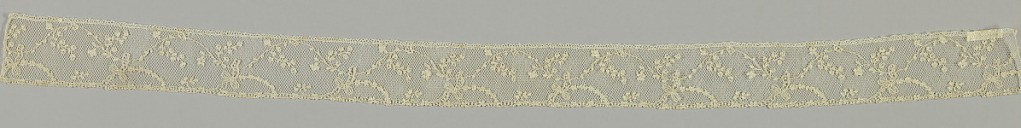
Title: Band
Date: mid-18th century
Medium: linen Technique: needle lace
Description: Band in an open design of floral sprays.